Interaction volume radius: 10 \u00c5
Interaction volume height: 10 \u00c5
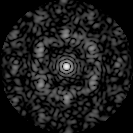
Disorder parameter: 0.713